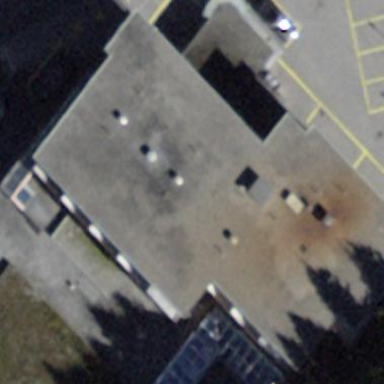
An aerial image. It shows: Building with flat roof.